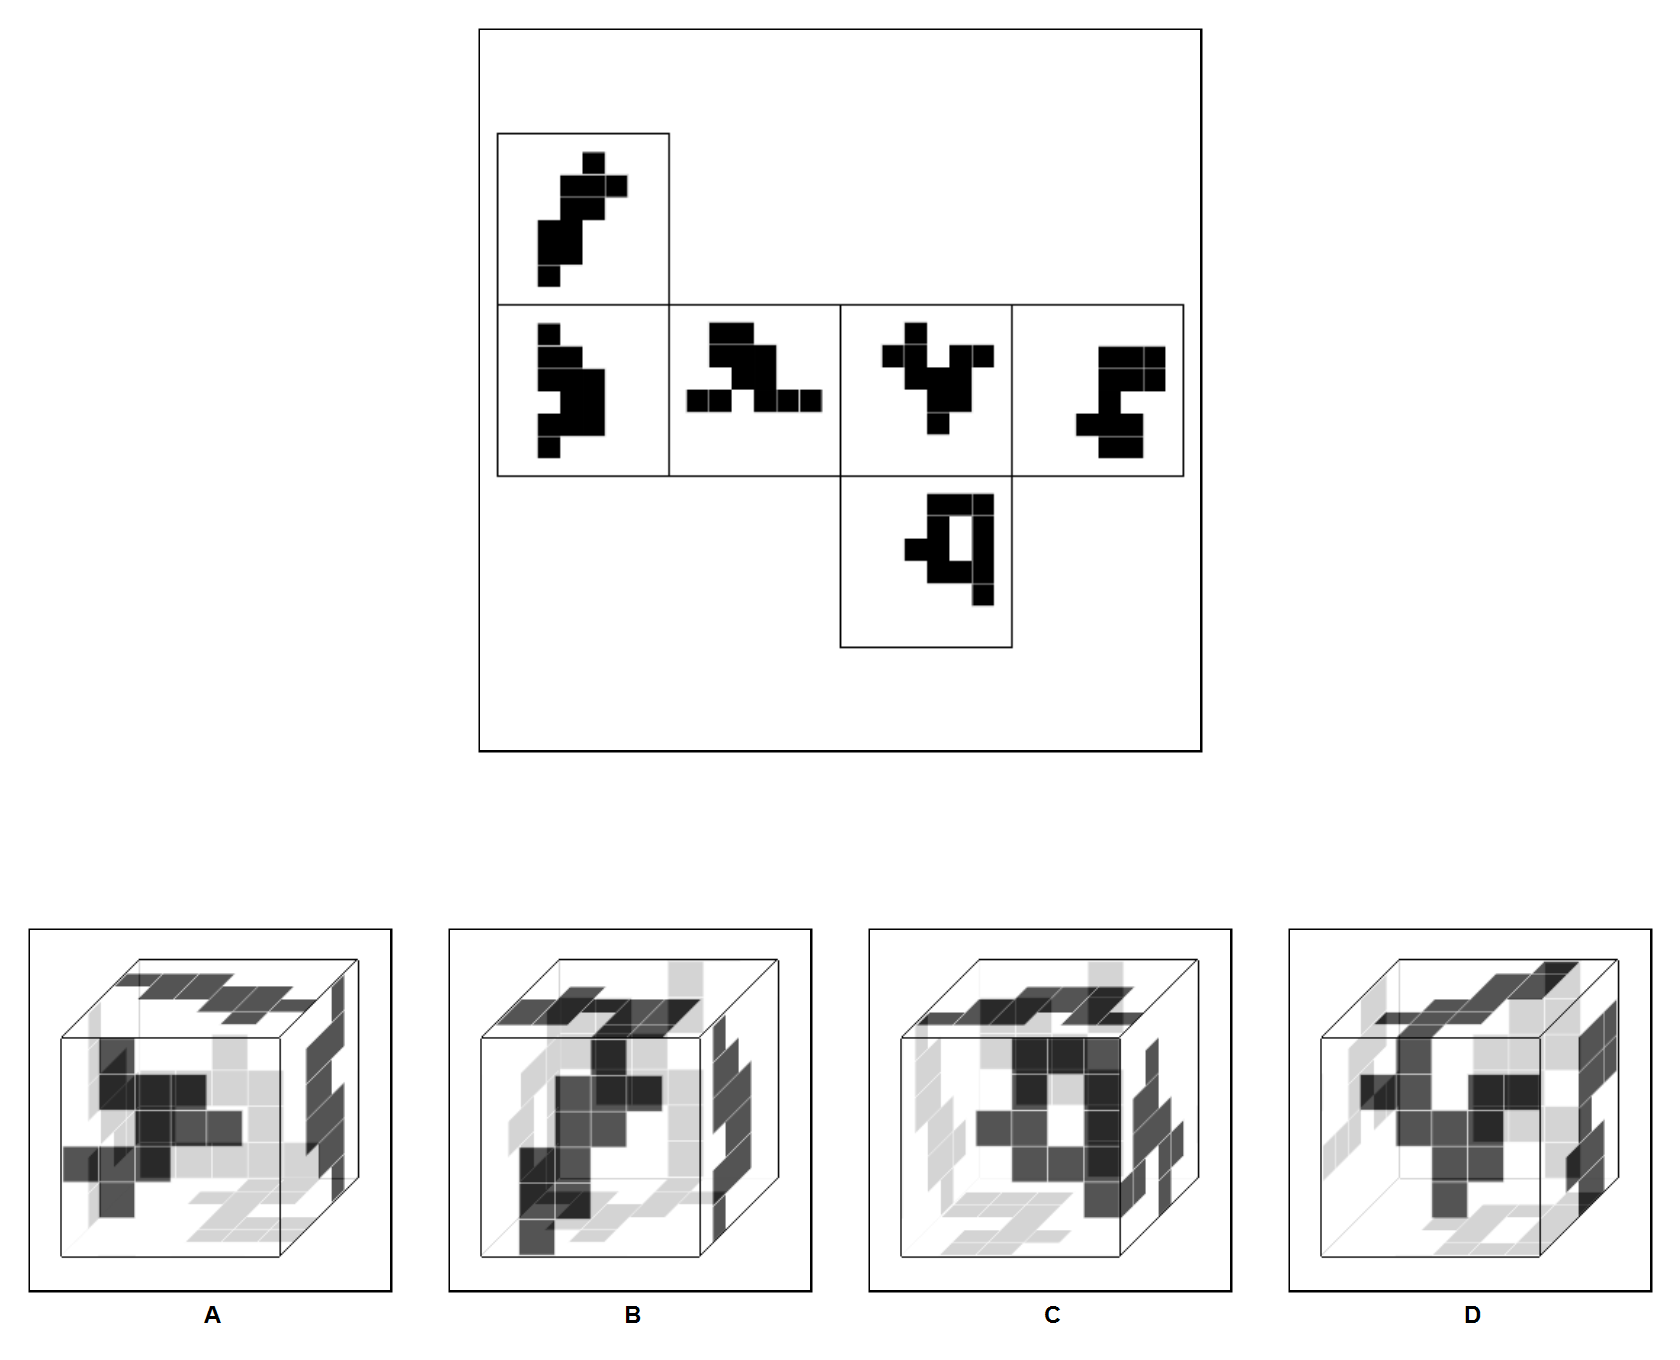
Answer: D